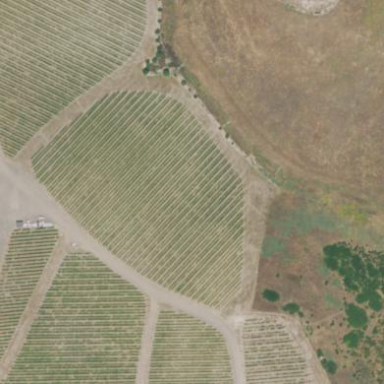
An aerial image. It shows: Vineyard with grape crops.